Question: Wondering how can I get all items of each cell in 'UITableView'. My problem is that I want to hide 2 buttons in cell when third is selected.

When I press on button 1, button 2 and 3 must be hidden. What I tried to do for that (in cellForRowAtIndexPath) :
'''
AVMMovieButton *settings = (AVMMovieButton *)[cell viewWithTag:228];
[settings addTarget:self action:@selector(selectSettings:) forControlEvents:UIControlEventTouchUpInside];
settings.tag = indexPath.row;
AVMMovieButton *playButton = (AVMMovieButton *)[cell viewWithTag:134];
[playButton setStore:oneItem];
[playButton addTarget:self action:@selector(playMovie:) forControlEvents:UIControlEventTouchUpInside];
playButton.tag = indexPath.row;
AVMMovieButton *down = (AVMMovieButton *)[cell viewWithTag:282];
AVMMovieButton *del = (AVMMovieButton *)[cell viewWithTag:161];
[settings setSelected:!settings.isSelected];
if (settings.isSelected)
{
NSLog(@"SELECTED!");
down.hidden = YES;
del.hidden = YES;
downLabel.hidden = YES;
delLabel.hidden = YES;
// [self performSelector:@selector(playButtonShow) withObject:nil afterDelay:0.3];
playButton.hidden = NO;
}
else
{
NSLog(@"UNSELECTED!");
playButton.hidden = YES;
down.hidden = NO;
del.hidden = NO;
downLabel.hidden = NO;
delLabel.hidden = NO;
NSLog(@"play button %d",playButton.hidden);
}
'''
and then I added method for selecting my "settings" button:
'''
-(void)selectSettings:(AVMMovieButton *)sender
{
[sender setSelected:!sender.isSelected];
NSLog(@"you just select button");
}
'''
but it doesn't work!
Actually 'NSLog(@"you just select button");' works, but buttons never hides.
What should I do to get my buttons and hide them?
All I needed to do was to create custom 'UITableViewCell' class and then access my cell as Jay Gajjar and Akhilrajtr said. After I just used my method for select/deselect my button.
What I've got:
'''
-(void)selectSettings:(AVMMovieButton *)sender
{
AVMMovieButton *settings = (AVMMovieButton *)sender;
CGPoint pointInTable = [settings convertPoint:settings.bounds.origin toView:readyTable];
NSIndexPath *indexPath = [readyTable indexPathForRowAtPoint:pointInTable];
AVMMovieCell *cell=(AVMMovieCell *)[readyTable cellForRowAtIndexPath:indexPath];
if (cell.settingsButton.isSelected)
{
NSLog(@"SELECTED!");
cell.downloadButton.hidden = YES;
cell.deleteButton.hidden = YES;
cell.downLabel.hidden = YES;
cell.delLabel.hidden = YES;
cell.playButton.hidden = NO;
}
else
{
NSLog(@"UNSELECTED!");
cell.playButton.hidden = YES;
cell.downloadButton.hidden = NO;
cell.deleteButton.hidden = NO;
cell.downLabel.hidden = NO;
cell.delLabel.hidden = NO;
NSLog(@"play button %d",cell.playButton.hidden);
}
[settings setSelected:!settings.isSelected];
}
'''
Hope this can be helpful for somebody else!
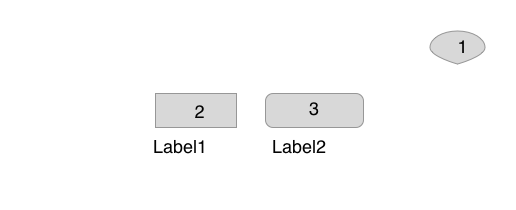
Answer: Try this,
'''
-(void)selectSettings:(AVMMovieButton *)sender{
[sender setSelected:!sender.isSelected];
CGPoint pointInTable = [sender convertPoint:sender.bounds.origin toView:_tableView];
NSIndexPath *indexPath = [_tableView indexPathForRowAtPoint:pointInTable];
[_tableView beginUpdates];
[_tableView reloadRowsAtIndexPaths:@[indexPath] withRowAnimation:UITableViewRowAnimationNone];
[_tableView endUpdates];
NSLog(@"you just select button");
}
'''